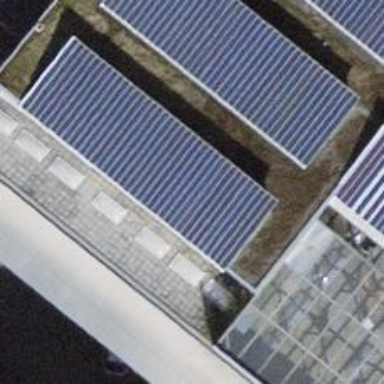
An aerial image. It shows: Solar power generator with photovoltaic panels.